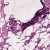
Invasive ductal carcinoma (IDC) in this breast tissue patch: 1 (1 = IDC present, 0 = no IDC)